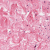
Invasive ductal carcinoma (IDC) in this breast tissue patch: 0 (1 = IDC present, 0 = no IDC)